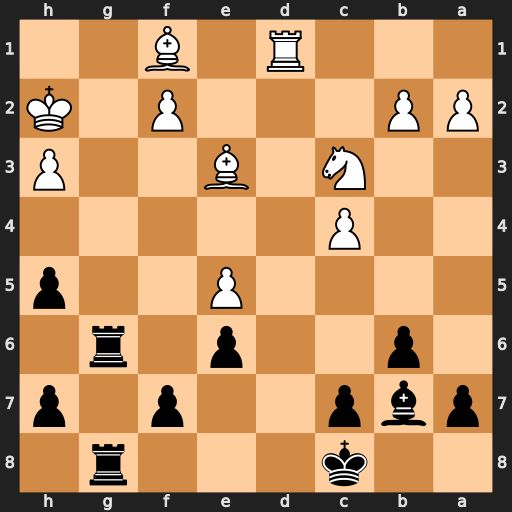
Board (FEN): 2k3r1/pbp2p1p/1p2p1r1/4P2p/2P5/2N1B2P/PP3P1K/3R1B2
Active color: b
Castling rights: -
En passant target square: -
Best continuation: Bf3 Ne2 Rg2+ Bxg2 Rxg2+